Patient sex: M
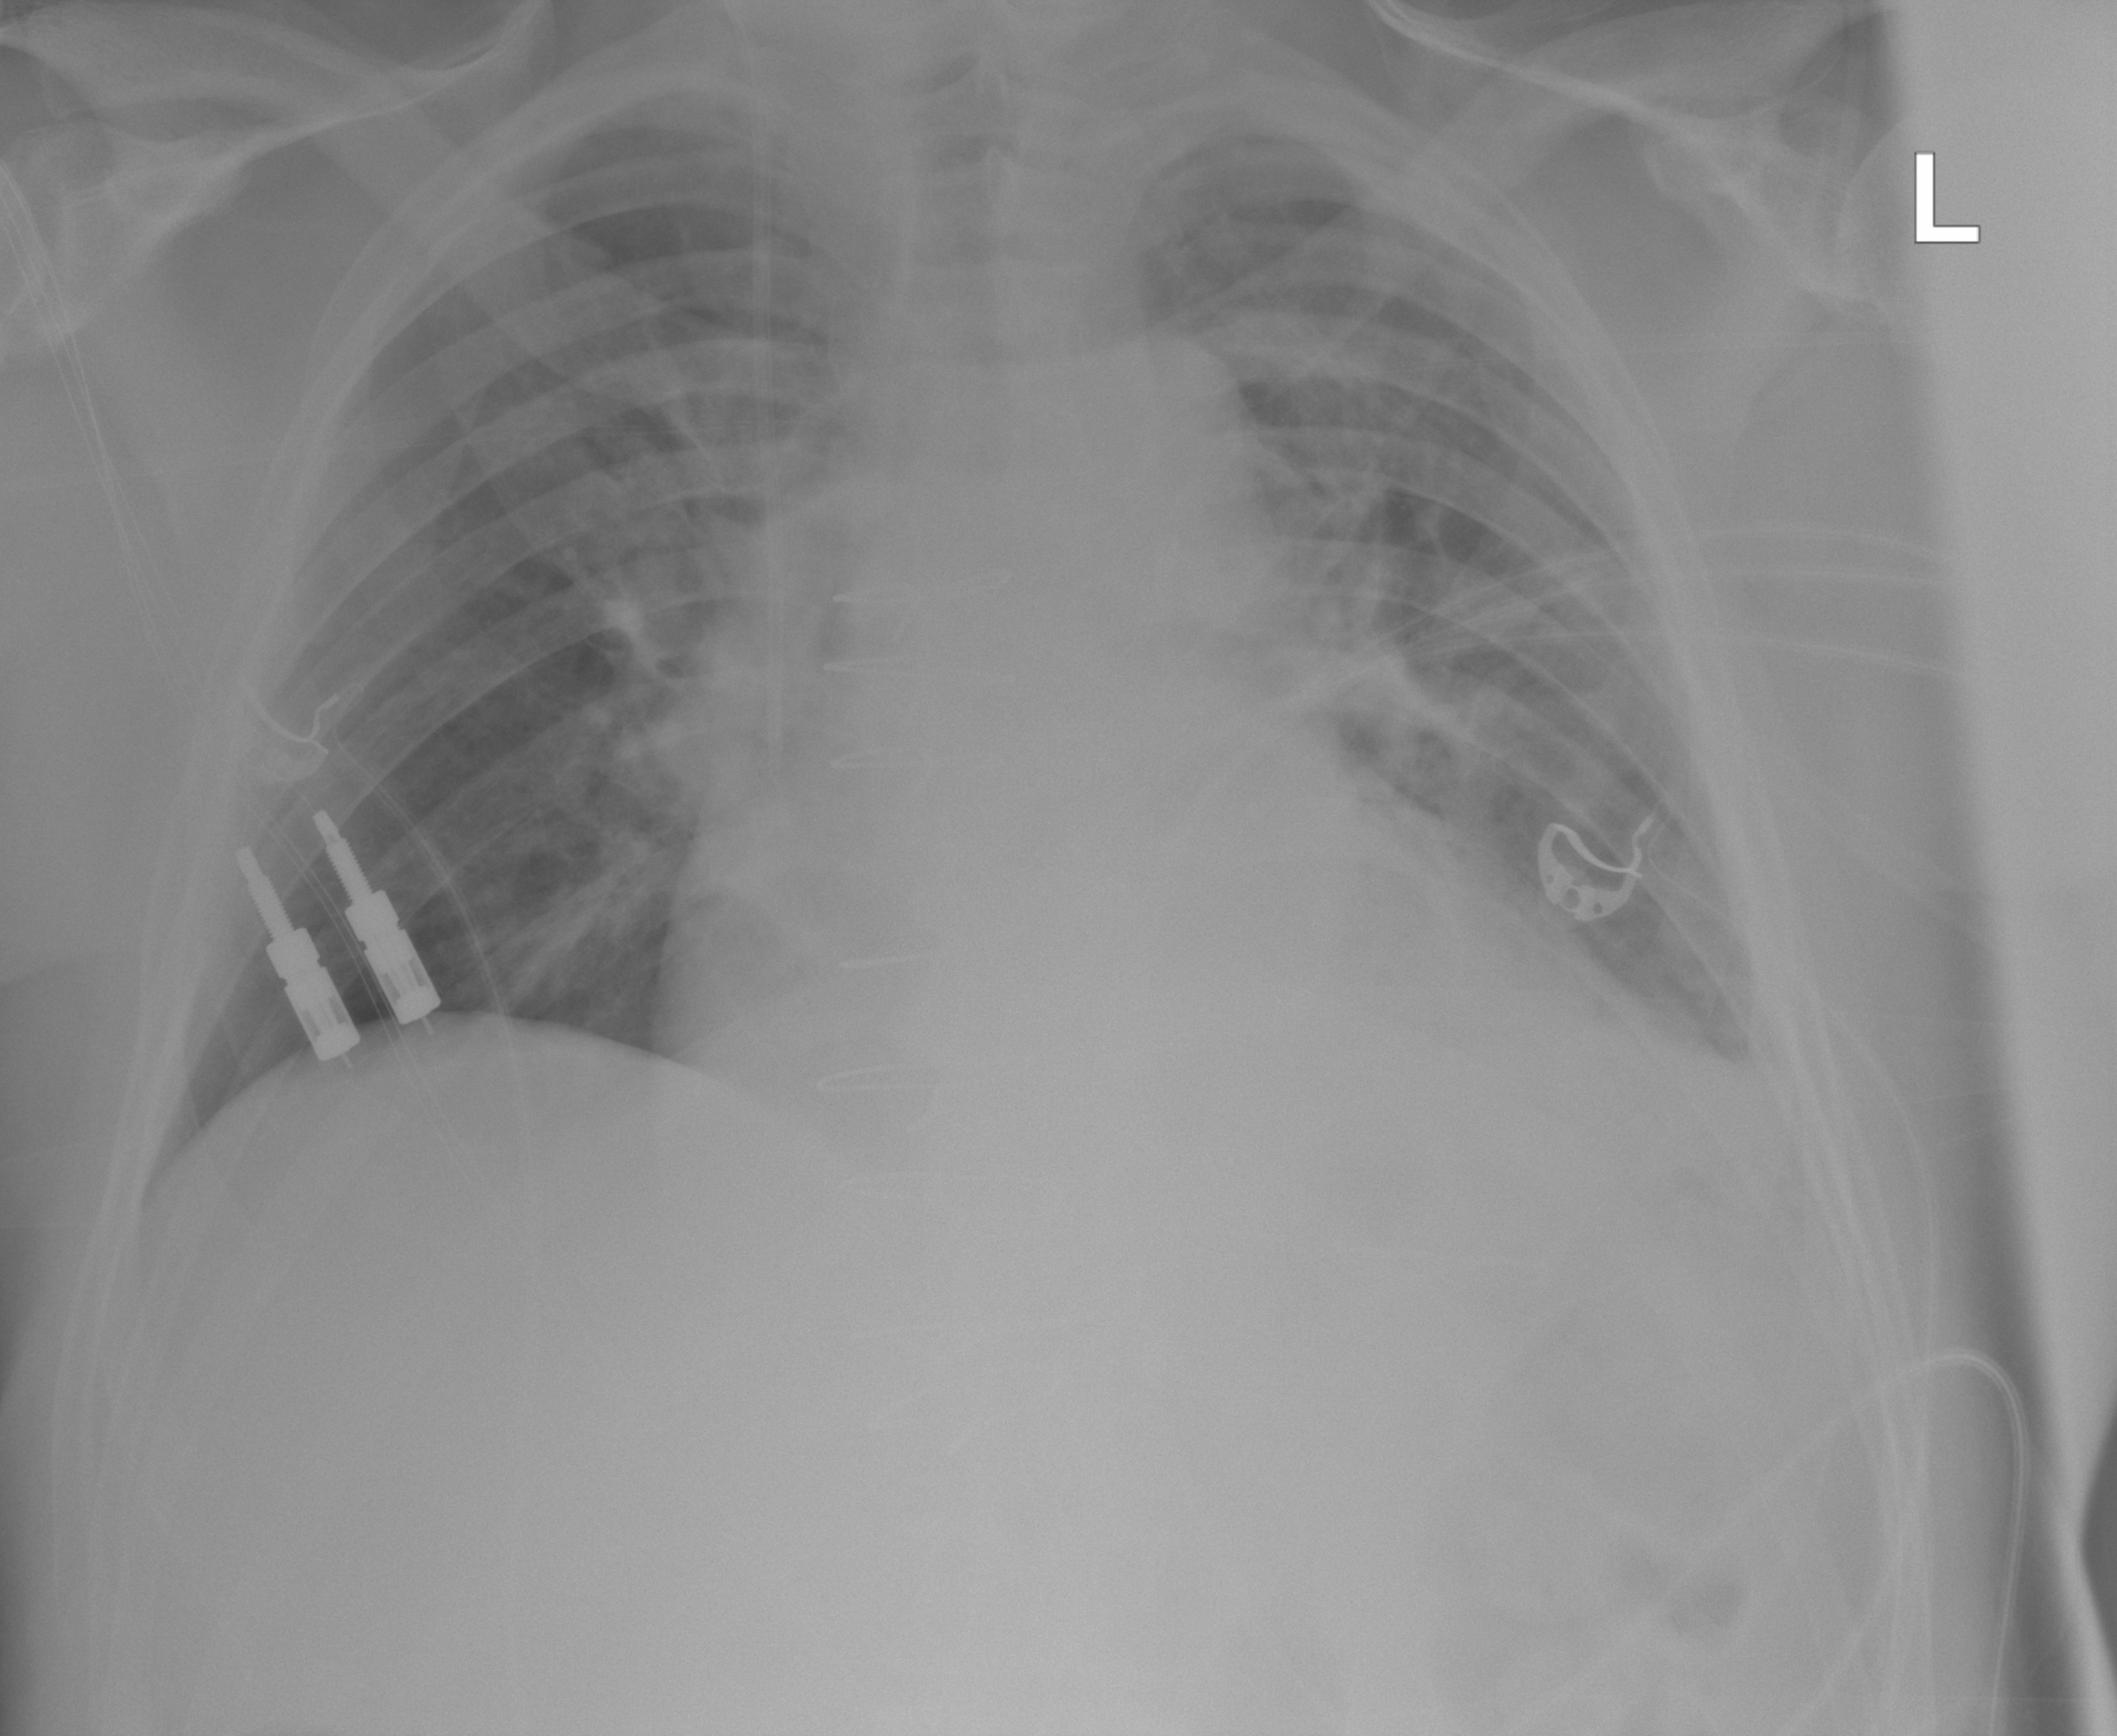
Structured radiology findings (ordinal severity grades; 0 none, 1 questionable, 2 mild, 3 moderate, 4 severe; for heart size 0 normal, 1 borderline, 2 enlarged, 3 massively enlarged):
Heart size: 2
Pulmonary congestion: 2
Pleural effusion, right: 0
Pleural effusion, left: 2
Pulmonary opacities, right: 2
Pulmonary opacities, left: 2
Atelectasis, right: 0
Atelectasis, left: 2